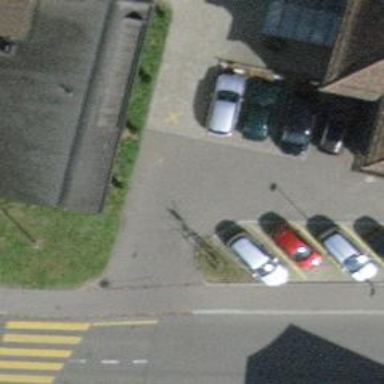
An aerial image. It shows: Bollard.